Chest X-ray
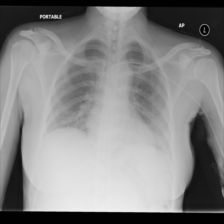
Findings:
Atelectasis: negative
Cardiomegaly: negative
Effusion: negative
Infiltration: negative
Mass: negative
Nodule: negative
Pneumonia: negative
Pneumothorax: negative
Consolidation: negative
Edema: negative
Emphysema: negative
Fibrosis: negative
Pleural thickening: negative
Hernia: negative